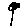
Label: flower